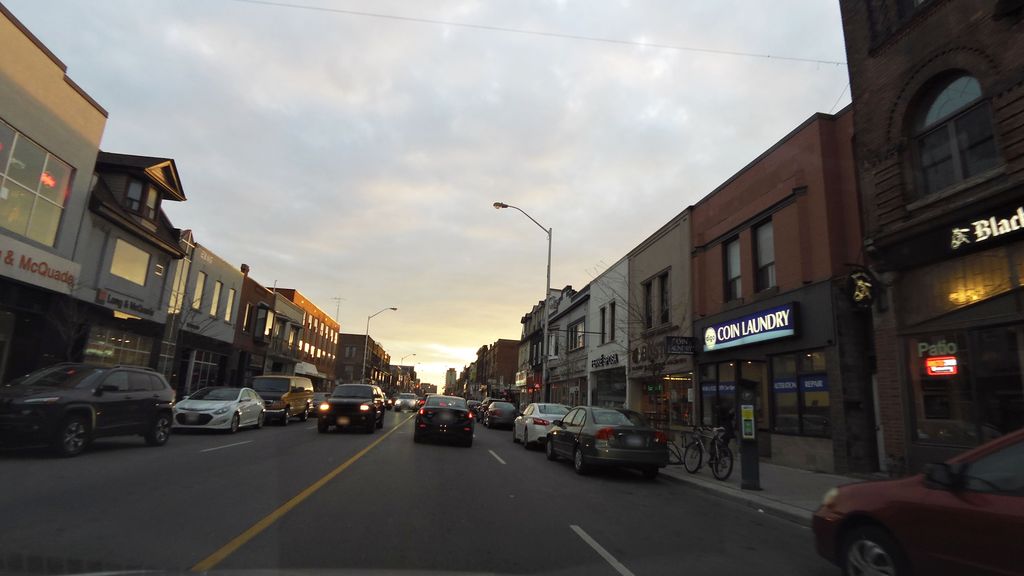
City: toronto